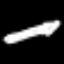
Label: pencil